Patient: sex F, age 35
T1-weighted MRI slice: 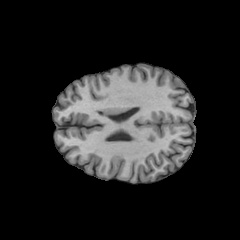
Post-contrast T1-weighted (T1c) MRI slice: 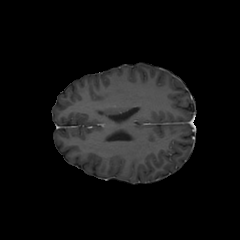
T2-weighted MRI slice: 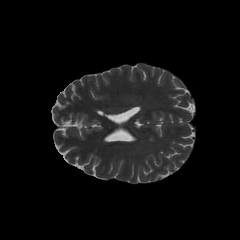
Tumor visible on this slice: no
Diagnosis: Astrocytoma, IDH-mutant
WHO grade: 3